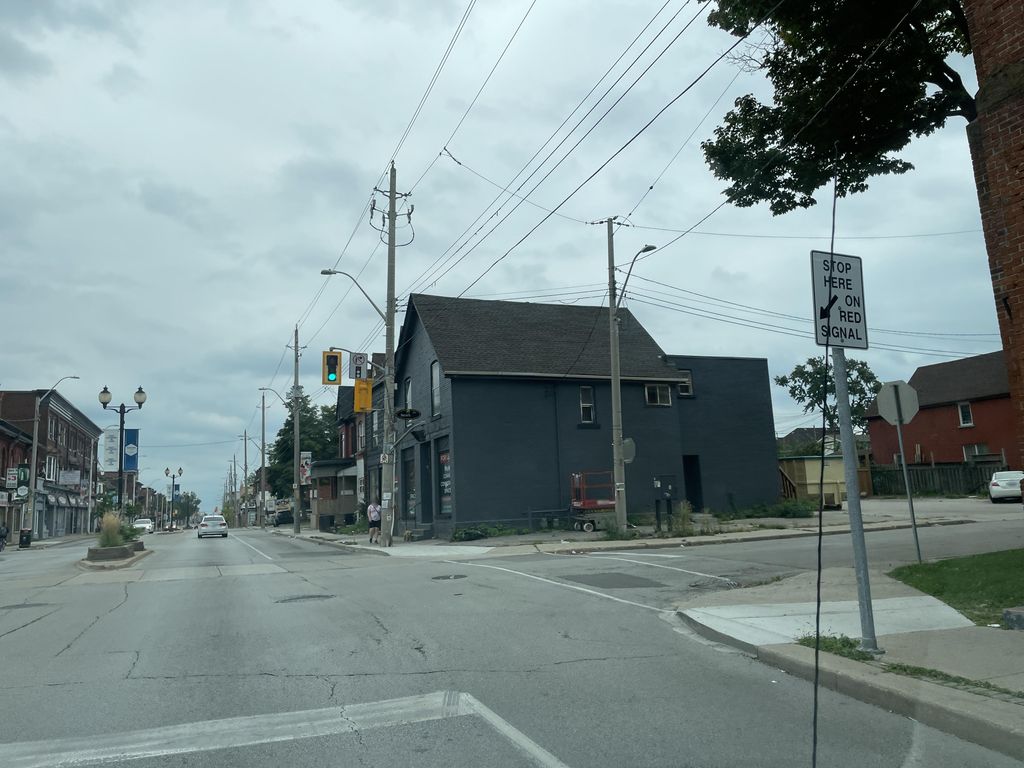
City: hamilton